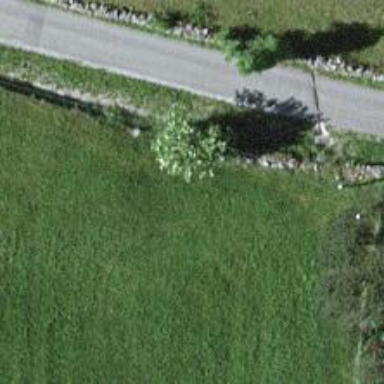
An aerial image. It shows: Wall made of dry stone.